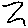
Label: zigzag